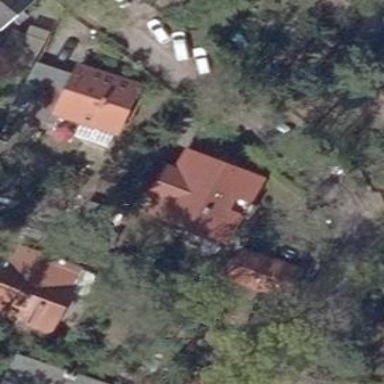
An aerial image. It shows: Simple and straightforward house.